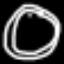
Label: clock